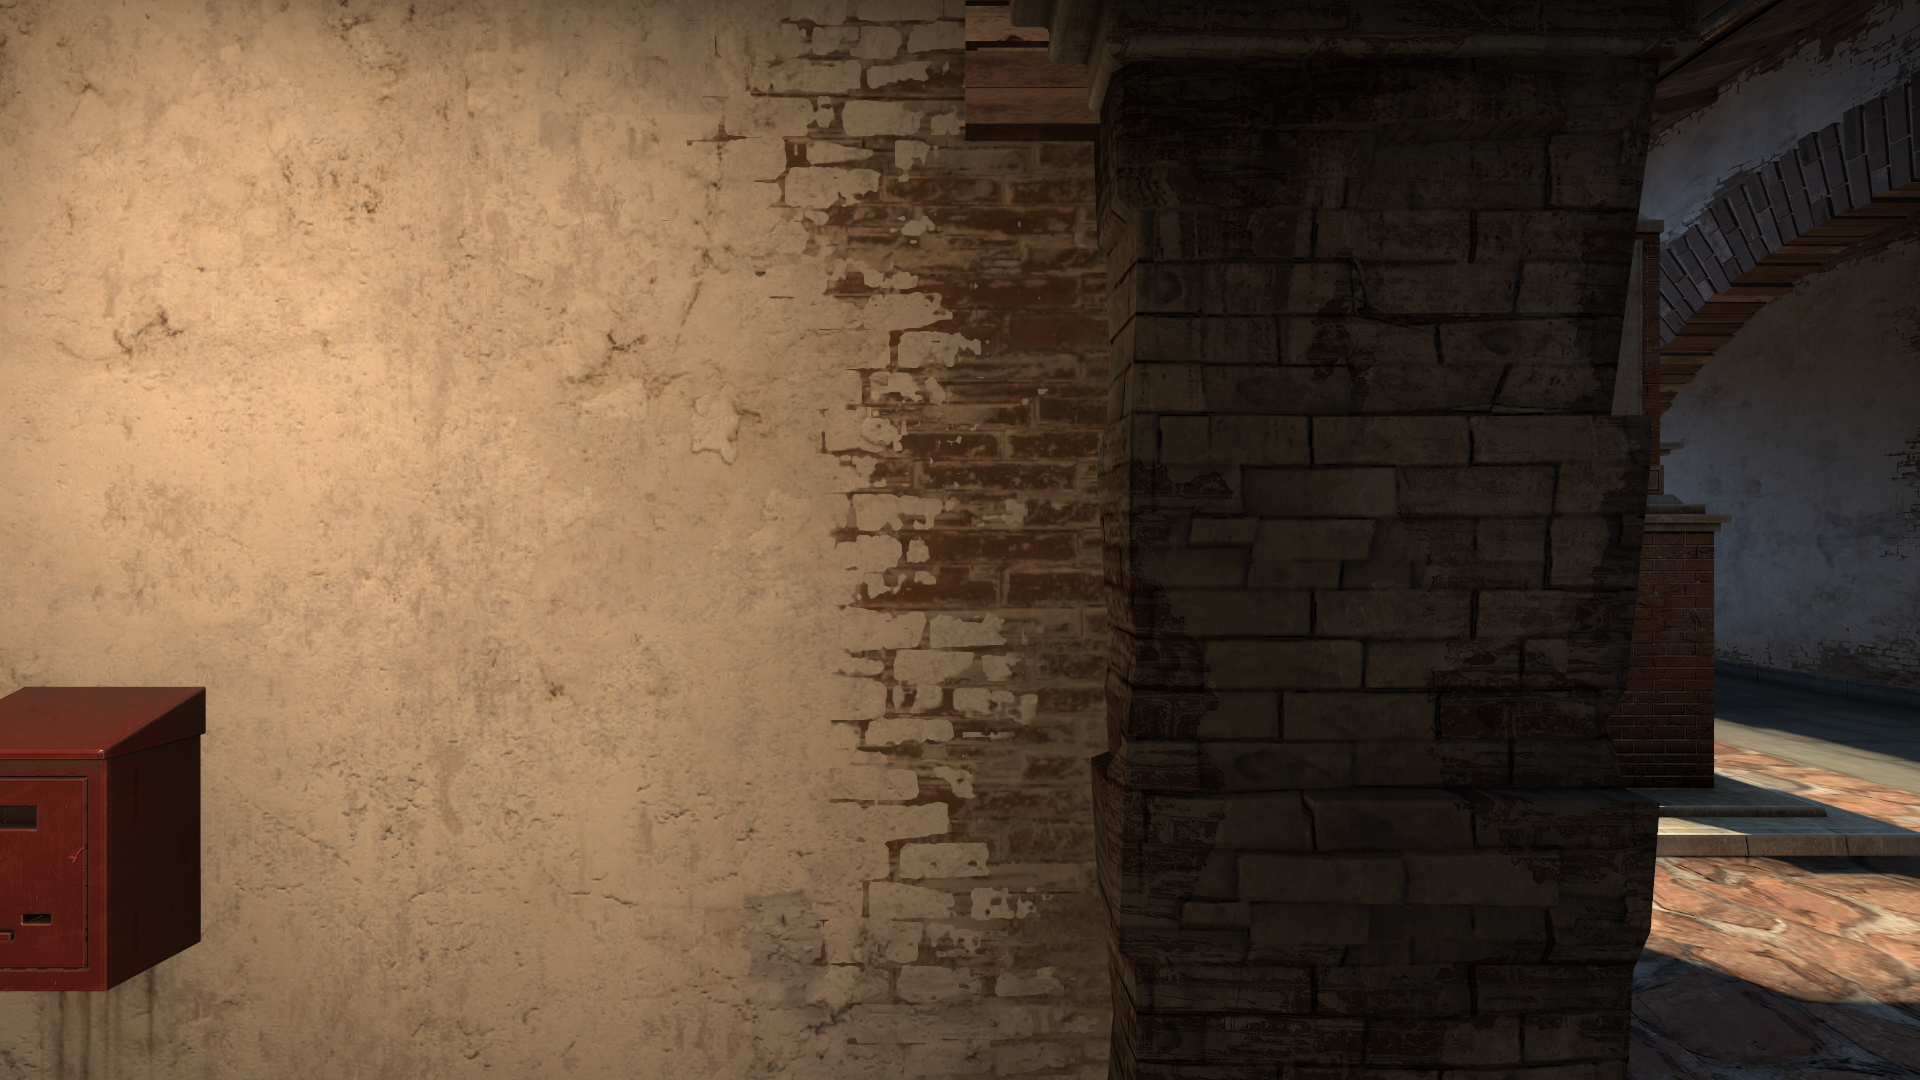
Map: de_inferno